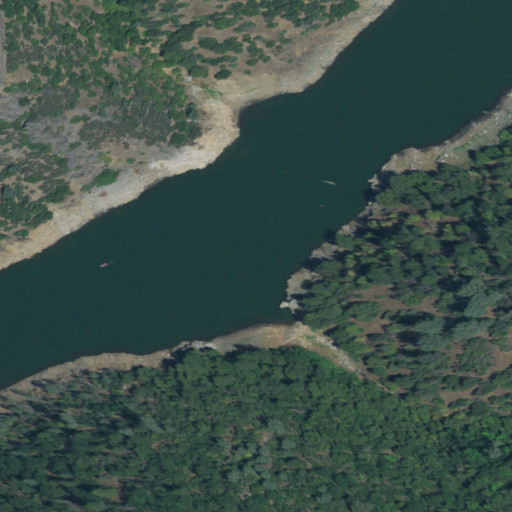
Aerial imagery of valley in California named Stony Gulch containing evergreen forest, open water, shrub, grassland, mixed forest, and herbaceous wetlands